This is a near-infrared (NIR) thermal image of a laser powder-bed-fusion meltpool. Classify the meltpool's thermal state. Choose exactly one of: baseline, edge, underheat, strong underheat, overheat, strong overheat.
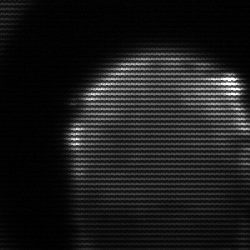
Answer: edge